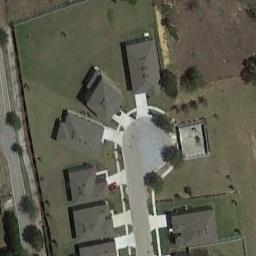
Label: medium_residential